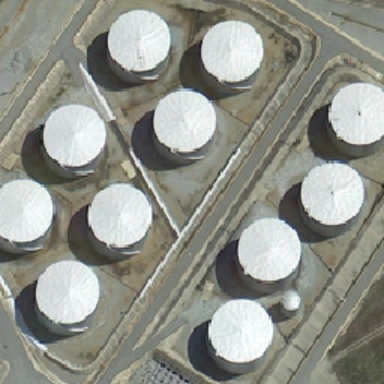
There is a road between a rectangular land with a line of silvery columnar tanks and a trapezoidal land with two lines of silvery columnar tanks .